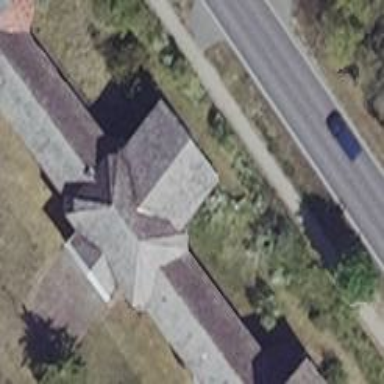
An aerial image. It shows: Residential building.